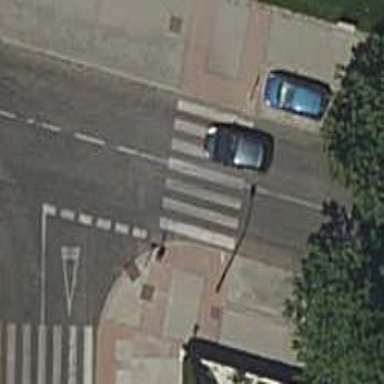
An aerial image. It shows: Zebra crossing on the road.